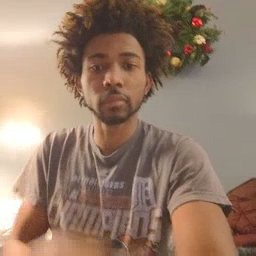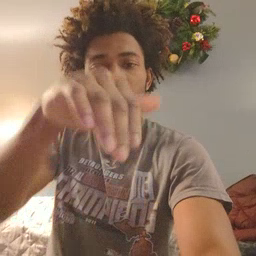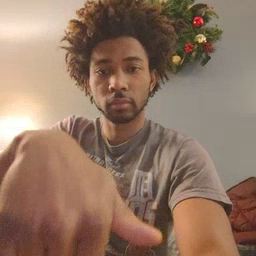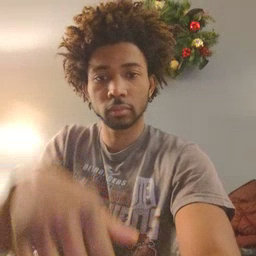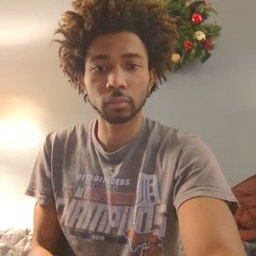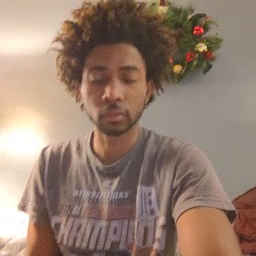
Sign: night